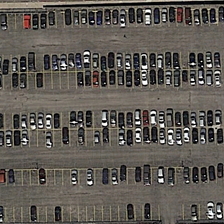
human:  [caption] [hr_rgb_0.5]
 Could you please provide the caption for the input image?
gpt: many cars are parked in a parking lot .

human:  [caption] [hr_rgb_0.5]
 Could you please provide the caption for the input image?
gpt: many cars are parked in a parking lot .

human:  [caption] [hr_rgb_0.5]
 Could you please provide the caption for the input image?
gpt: many cars are parked in a parking lot .

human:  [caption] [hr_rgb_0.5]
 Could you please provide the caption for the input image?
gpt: many cars are parked in a parking lot .

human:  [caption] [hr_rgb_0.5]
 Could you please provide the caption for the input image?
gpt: many cars are parked in a parking lot .